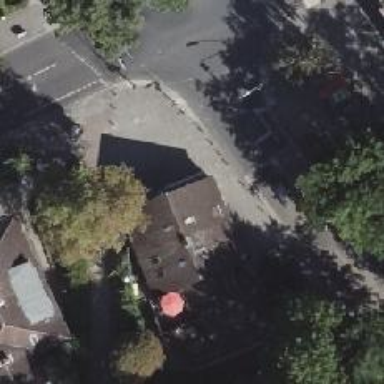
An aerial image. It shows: Kiosk shop.